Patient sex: M
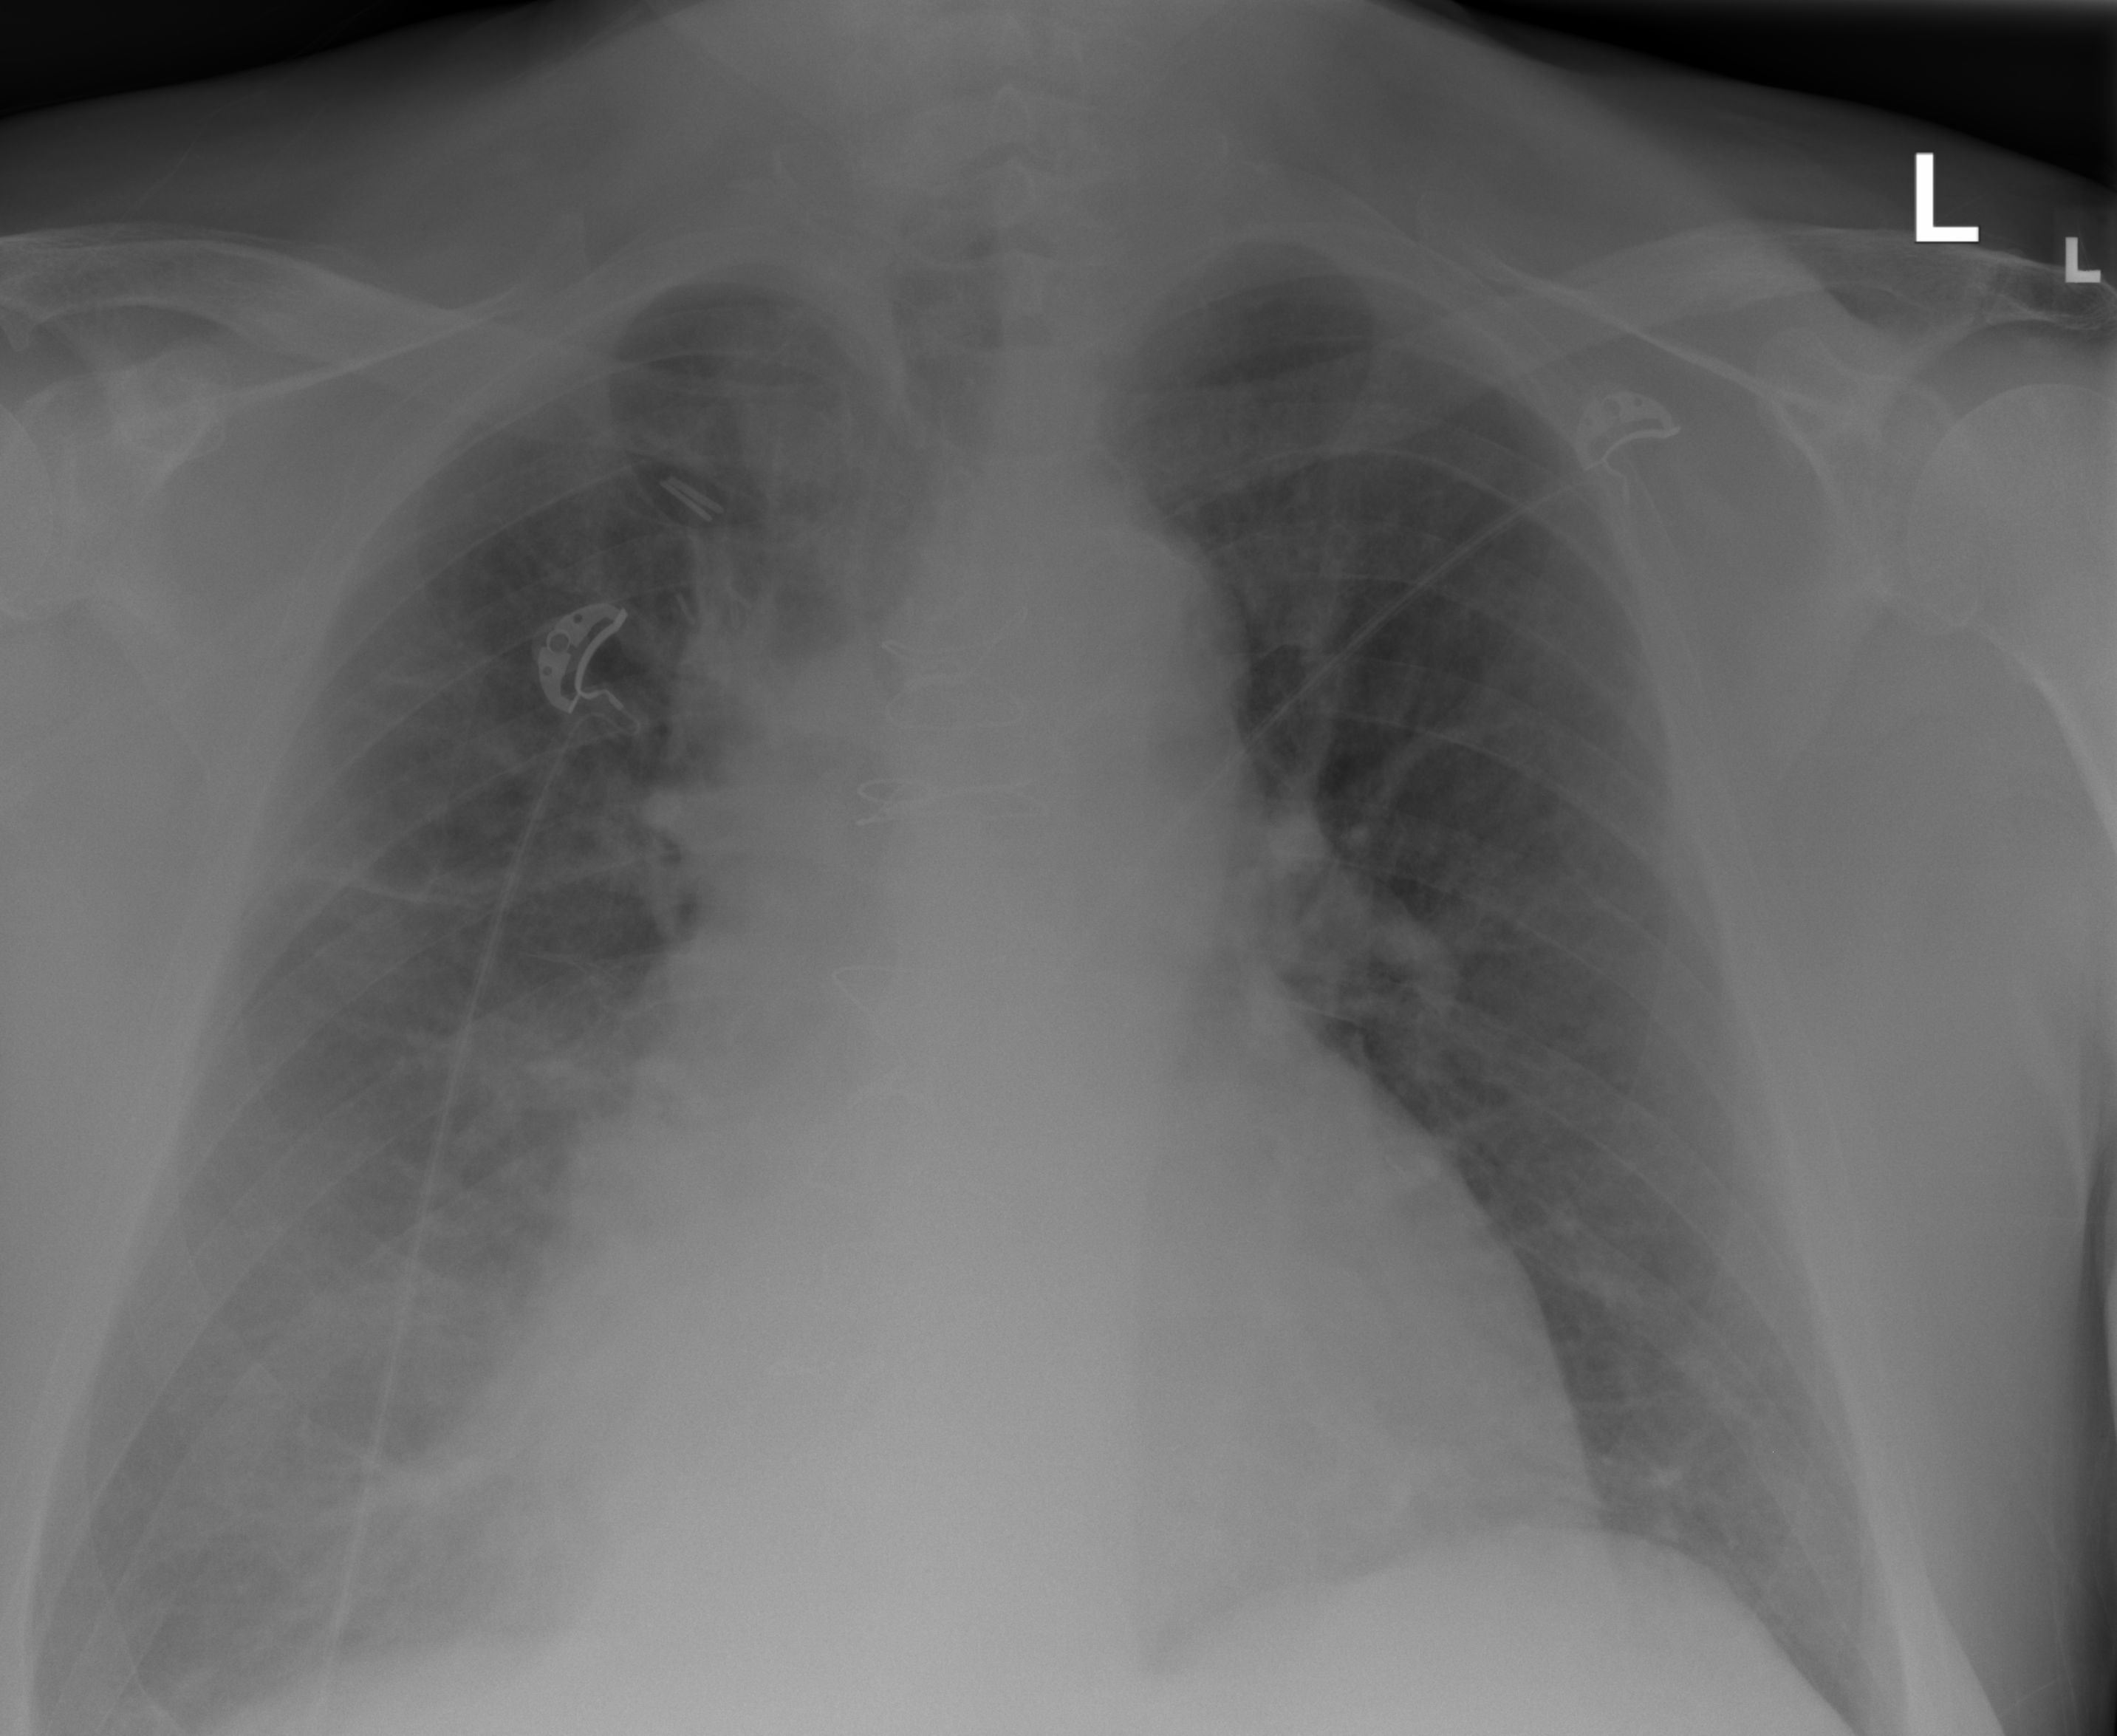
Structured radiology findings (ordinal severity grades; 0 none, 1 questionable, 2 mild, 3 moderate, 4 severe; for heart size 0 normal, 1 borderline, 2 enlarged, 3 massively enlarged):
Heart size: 2
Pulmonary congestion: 2
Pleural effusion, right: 2
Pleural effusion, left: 0
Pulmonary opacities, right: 2
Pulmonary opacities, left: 0
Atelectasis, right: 2
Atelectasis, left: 1